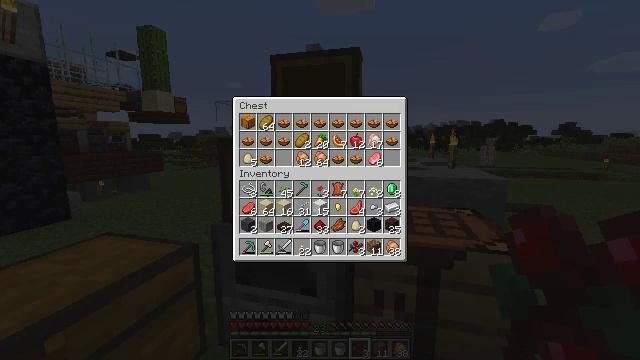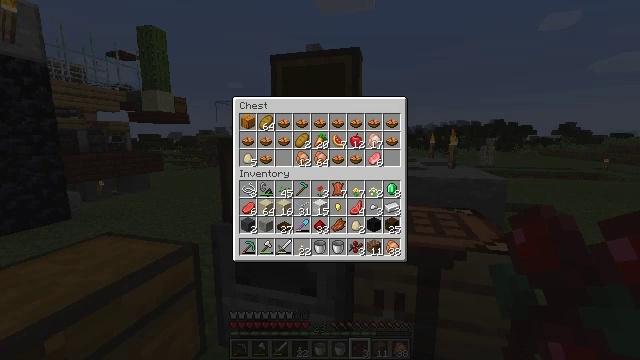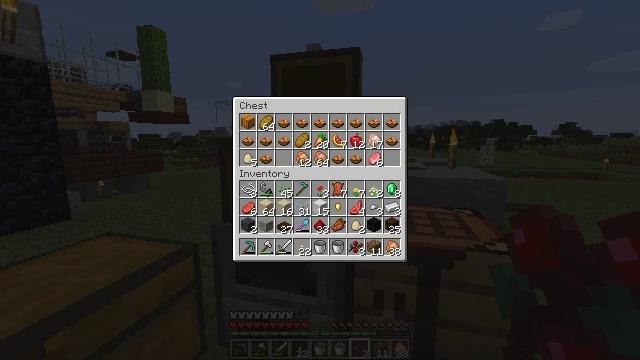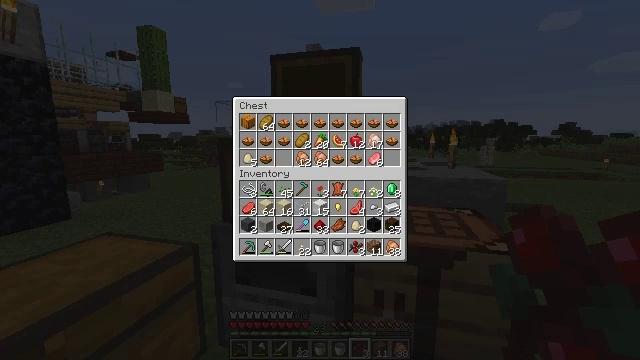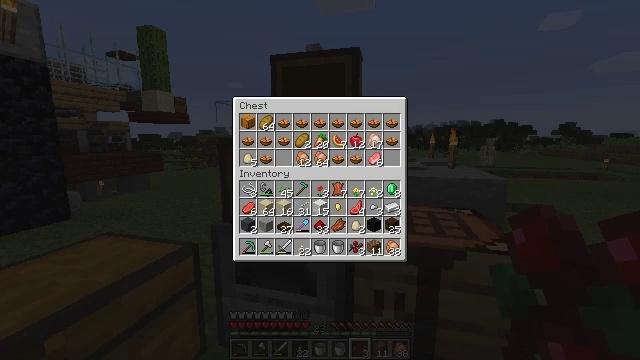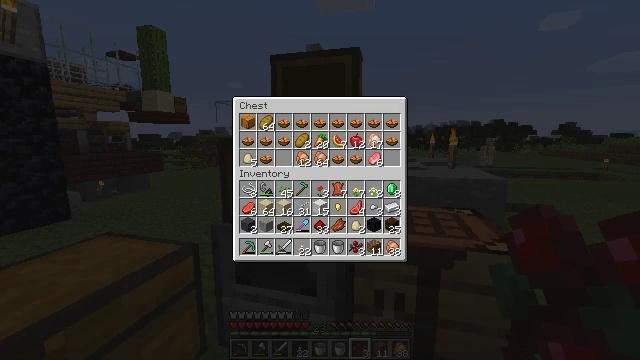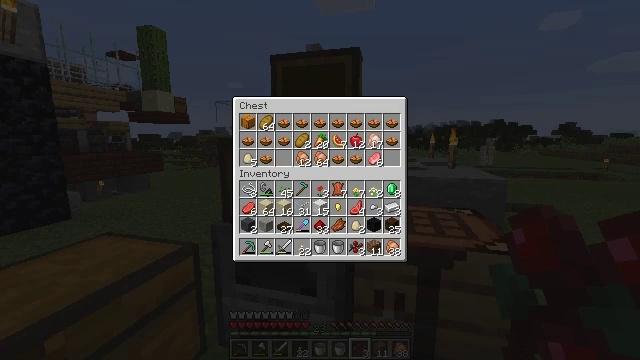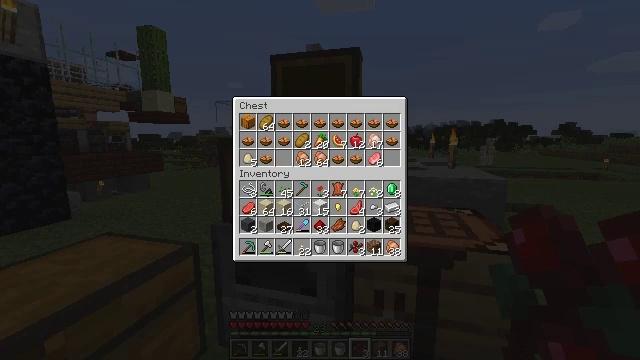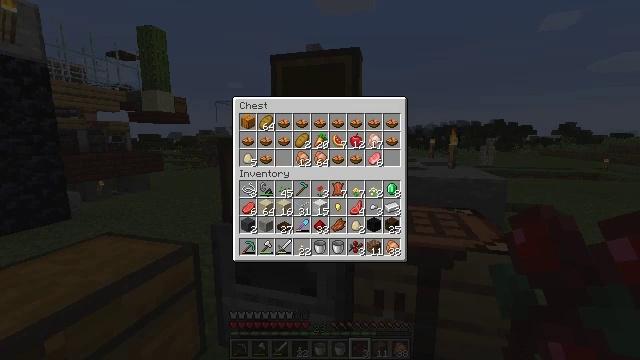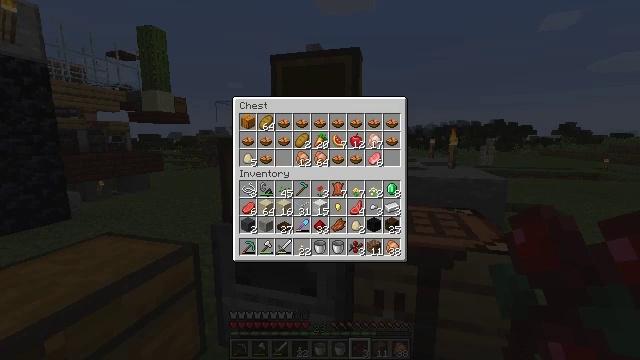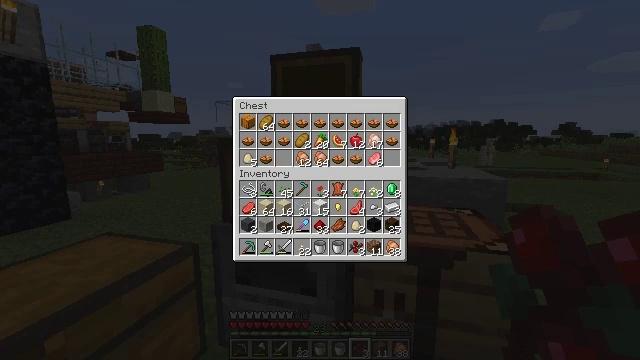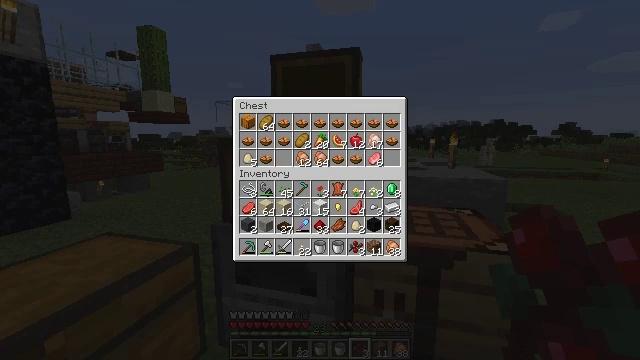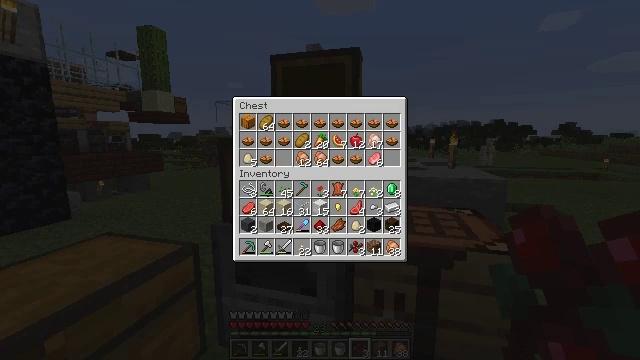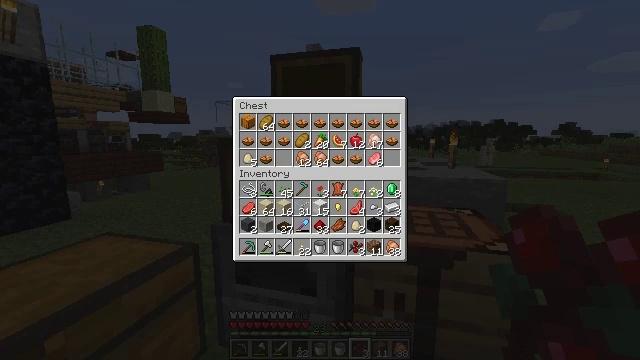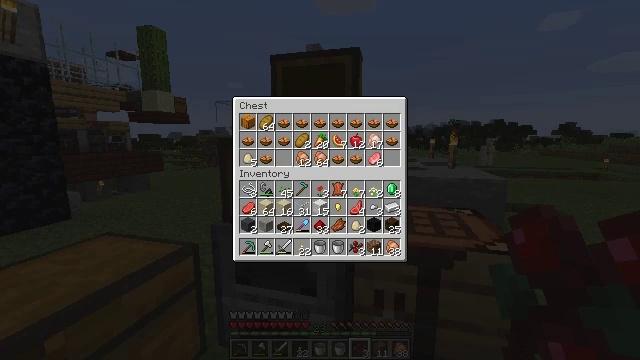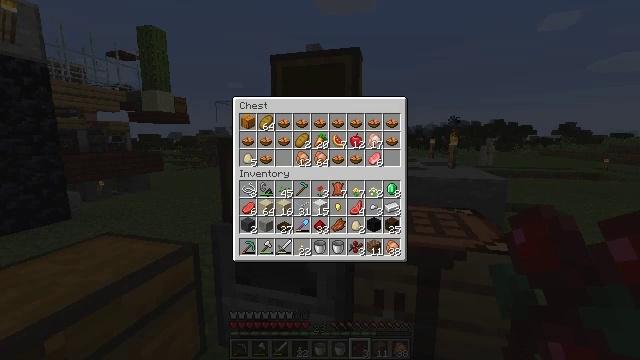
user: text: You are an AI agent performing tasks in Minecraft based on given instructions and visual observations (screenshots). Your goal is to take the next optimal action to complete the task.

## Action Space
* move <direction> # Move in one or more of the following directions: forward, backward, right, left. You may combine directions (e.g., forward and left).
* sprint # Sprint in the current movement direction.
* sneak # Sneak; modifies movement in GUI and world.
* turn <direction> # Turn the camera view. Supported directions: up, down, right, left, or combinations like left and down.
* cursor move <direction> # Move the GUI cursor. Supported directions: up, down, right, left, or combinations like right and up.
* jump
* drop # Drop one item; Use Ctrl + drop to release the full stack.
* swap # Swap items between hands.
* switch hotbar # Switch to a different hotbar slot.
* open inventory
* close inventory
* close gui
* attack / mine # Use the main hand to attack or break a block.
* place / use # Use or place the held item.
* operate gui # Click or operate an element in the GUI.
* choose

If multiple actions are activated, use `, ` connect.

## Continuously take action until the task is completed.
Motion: motion action
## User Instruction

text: Use kelp in a furnace to make dried kelp.
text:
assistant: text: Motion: no_op
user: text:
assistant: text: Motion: no_op
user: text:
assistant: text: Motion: no_op
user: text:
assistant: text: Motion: no_op
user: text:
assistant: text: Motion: no_op
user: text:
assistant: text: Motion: no_op
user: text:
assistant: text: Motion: no_op
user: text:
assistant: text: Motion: no_op
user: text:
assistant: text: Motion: no_op
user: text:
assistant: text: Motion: no_op
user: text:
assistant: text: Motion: no_op
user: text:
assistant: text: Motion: no_op
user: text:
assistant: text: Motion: no_op
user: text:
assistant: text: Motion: no_op
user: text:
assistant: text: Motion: no_op
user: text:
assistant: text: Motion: no_op
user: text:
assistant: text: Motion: no_op
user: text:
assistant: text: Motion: no_op
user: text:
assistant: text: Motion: no_op
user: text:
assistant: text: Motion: no_op
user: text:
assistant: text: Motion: no_op
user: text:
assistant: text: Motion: no_op
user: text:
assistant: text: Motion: no_op
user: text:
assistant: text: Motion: no_op
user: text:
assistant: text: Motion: no_op
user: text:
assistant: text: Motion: no_op
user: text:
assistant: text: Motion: no_op
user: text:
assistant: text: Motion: no_op
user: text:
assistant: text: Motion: no_op
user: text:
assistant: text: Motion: no_op